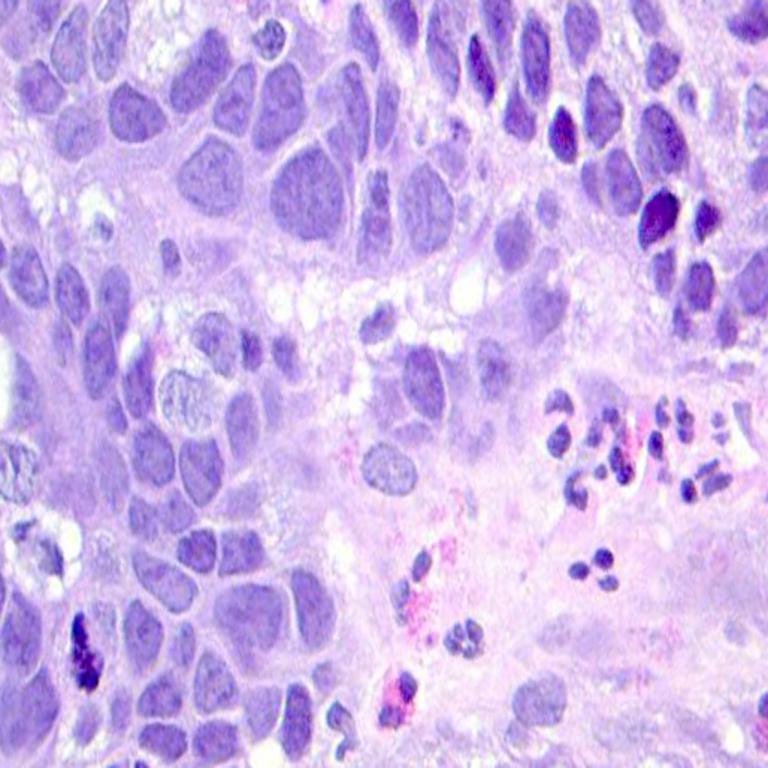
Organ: colon
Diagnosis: adenocarcinomas